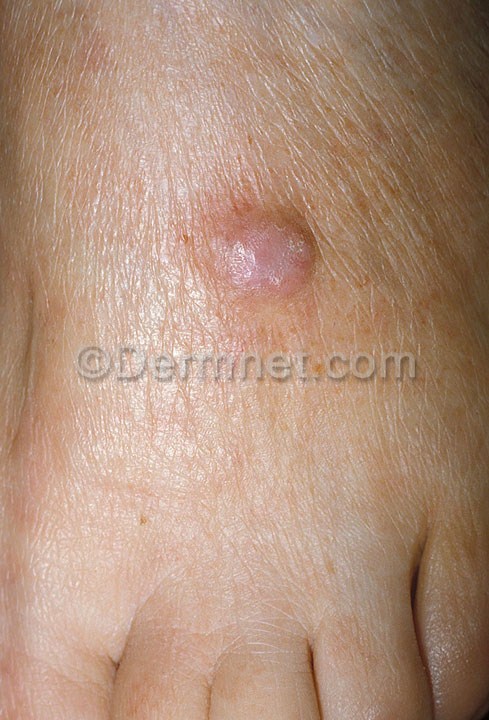
Disease: Seborrheic Keratoses and other Benign Tumors